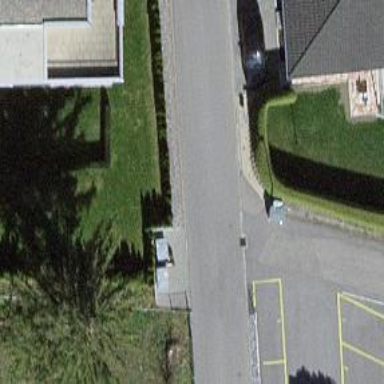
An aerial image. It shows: Hedge barrier.